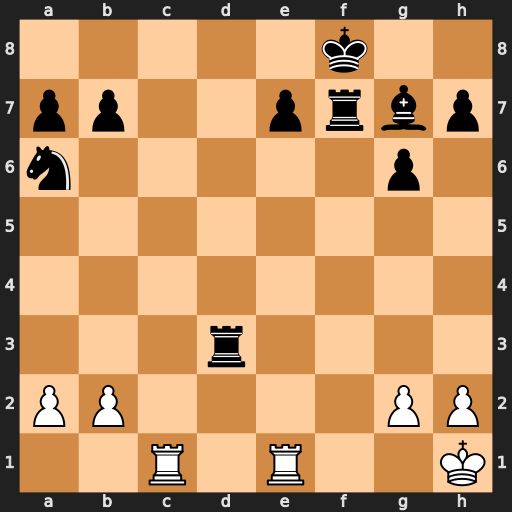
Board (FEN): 5k2/pp2prbp/n5p1/8/8/3r4/PP4PP/2R1R2K
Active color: w
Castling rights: -
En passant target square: -
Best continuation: Rc8+ Rd8 Rxd8#